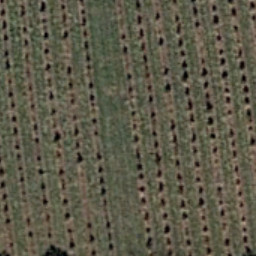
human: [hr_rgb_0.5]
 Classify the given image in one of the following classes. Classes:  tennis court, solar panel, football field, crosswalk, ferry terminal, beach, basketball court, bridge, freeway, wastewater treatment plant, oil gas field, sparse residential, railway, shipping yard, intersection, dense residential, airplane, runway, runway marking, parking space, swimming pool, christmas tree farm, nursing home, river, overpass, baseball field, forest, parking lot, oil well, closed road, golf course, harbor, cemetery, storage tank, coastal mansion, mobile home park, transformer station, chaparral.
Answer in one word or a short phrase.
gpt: christmas tree farm